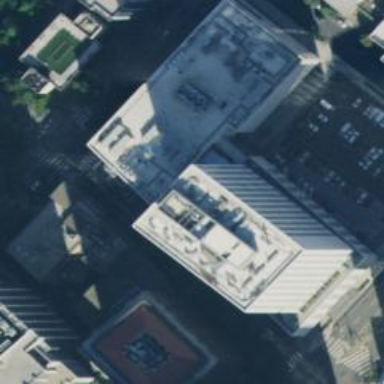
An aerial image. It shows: Building with color of light gray.